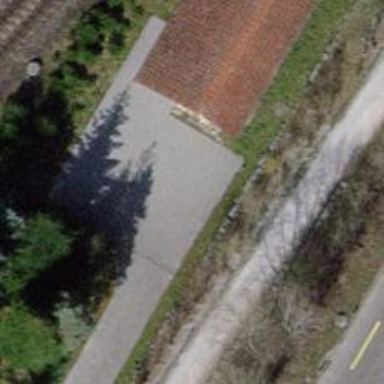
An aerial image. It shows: Path made of concrete plates.